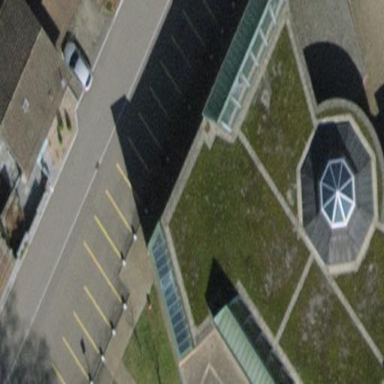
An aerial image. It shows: Parking area with surface.